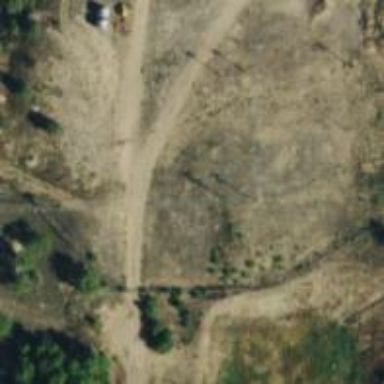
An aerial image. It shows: Power pole.